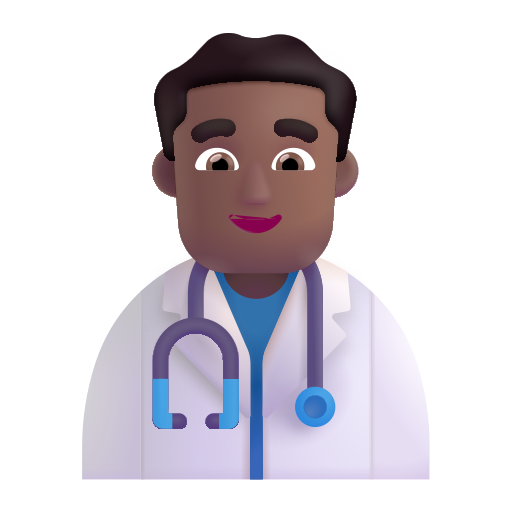
man health worker color  dark